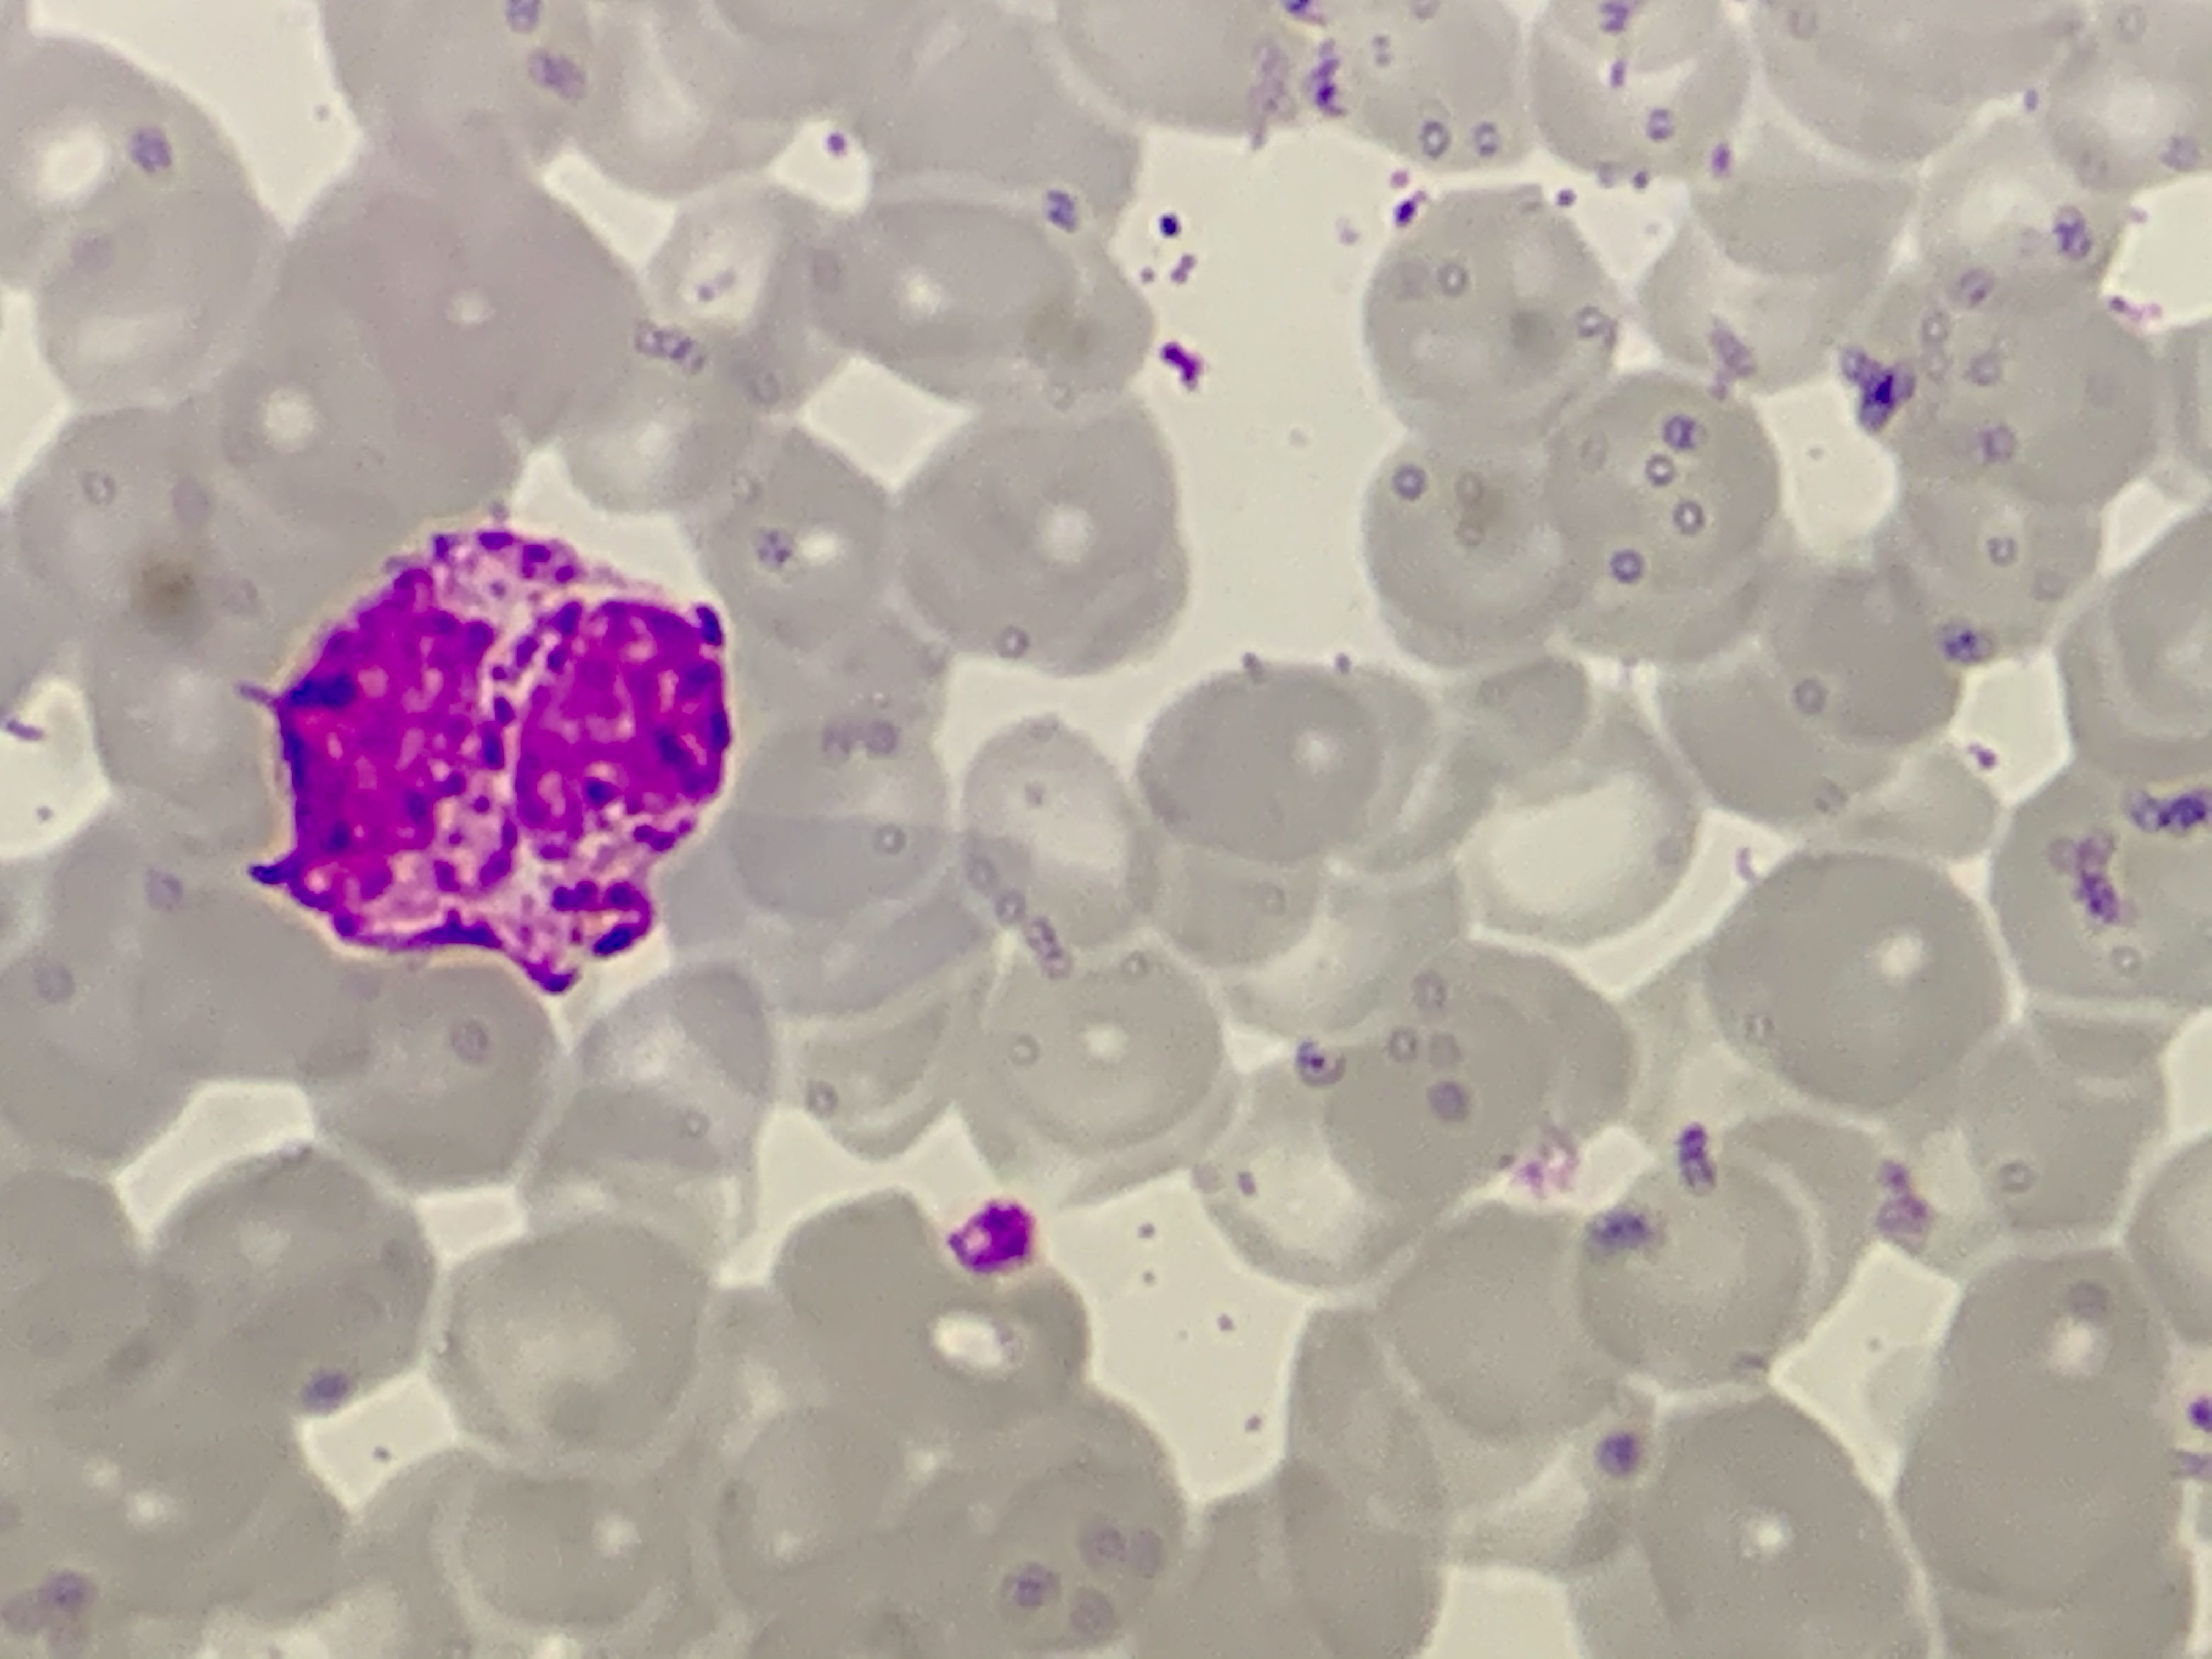
Cell type: BASOPHILS